Question: Is it ok to send normal messages via Interface Builder's binding's ?
I want to enable some menu items only if the main window of my application is visible. I simply tried the following to see what would happen:
In the bindings inspector of the menu item i bind to the 'AppDelegate' and set the model key path to 'self.window.isVisible'.

This seems to work well, but is it meant to be used like this? Legal in the AppStore?
A little exclamation mark appears next to my model key path..
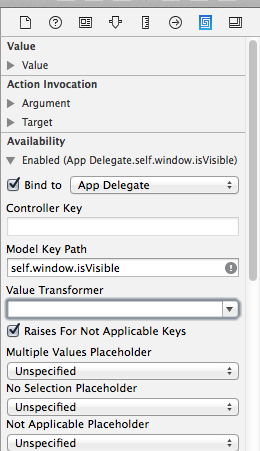
Answer: This binding is legal the model property ('isVisible') conforms to KVO (key-value observing), because bindings are implemented using KVO.
(UPDATED) <URL>, including the key 'visible'. Since the standard KVC search pattern would look for 'isVisible' for the key 'visible', what you're doing will probably always work. But you would be better off just binding to 'visible', since that's documented.
The important lesson is that you should only bind to keys that are documented for Cocoa bindings, or keys that are documented to be KVO-compliant.
The exclamation mark is Xcode's way of warning you that it doesn't know if the binding is legal. You can hover your mouse pointer over it for a tooltip: